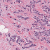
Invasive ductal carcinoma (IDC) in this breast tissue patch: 1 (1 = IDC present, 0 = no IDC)